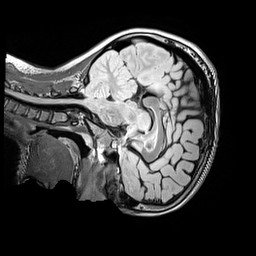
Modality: FLAIR
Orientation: sagittal
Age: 10
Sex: female
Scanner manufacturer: siemens
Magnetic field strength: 3 T
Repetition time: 5 s
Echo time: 0.388 s